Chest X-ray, PA view. Patient: 41 years old, sex M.
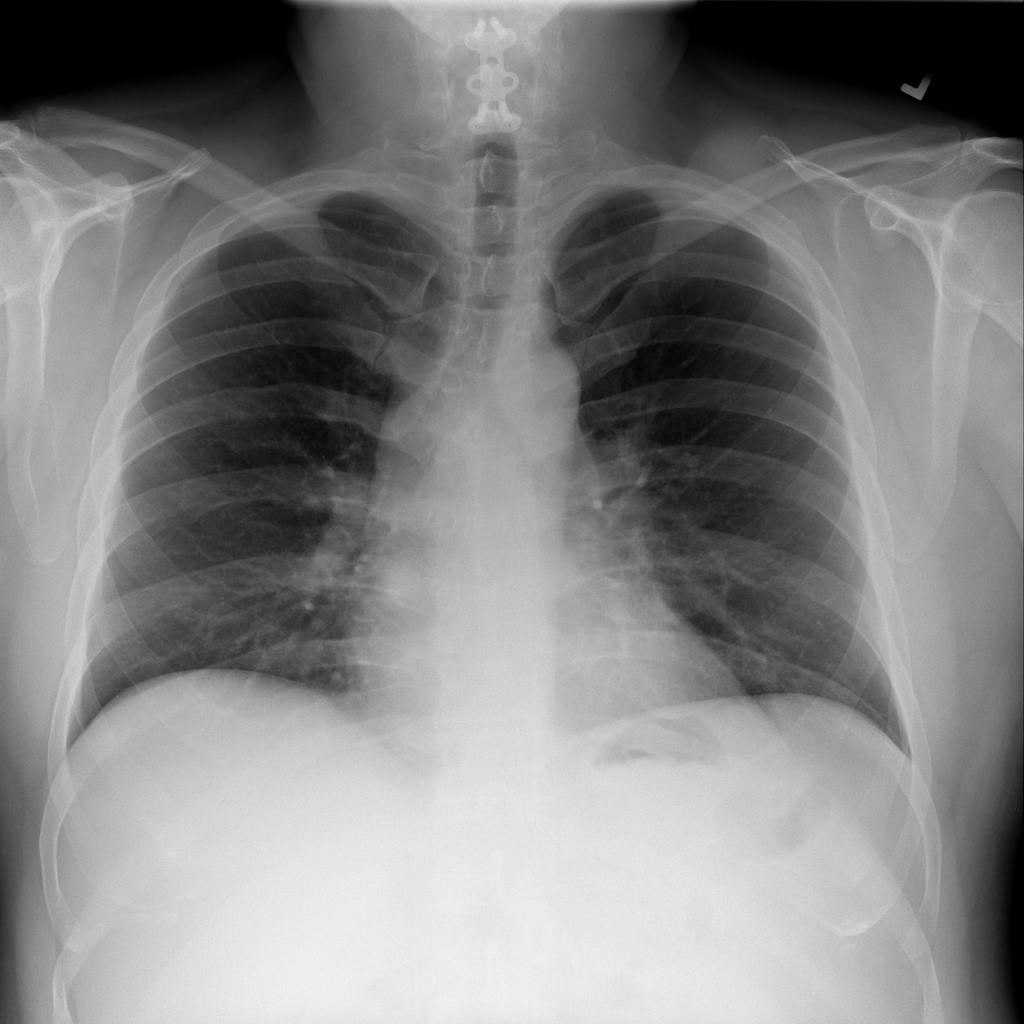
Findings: No Finding